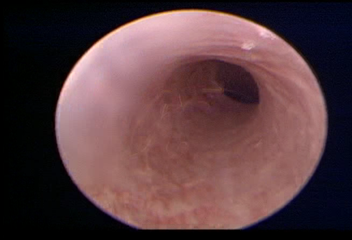
Modality: WLC
Class: Normal mucosa
Bladder cancer association: No